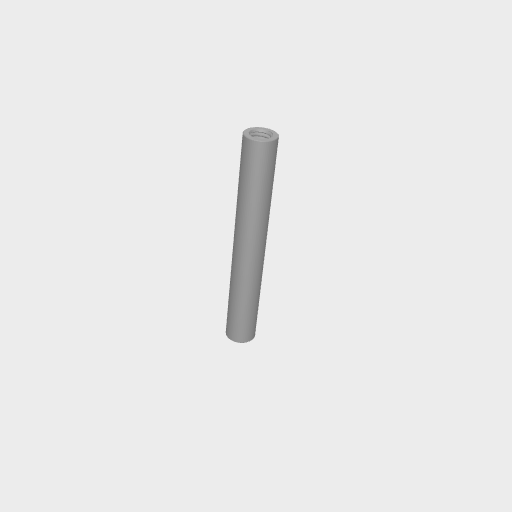
Part: Standoff6OD43